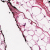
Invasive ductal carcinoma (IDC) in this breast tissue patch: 0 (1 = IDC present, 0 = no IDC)